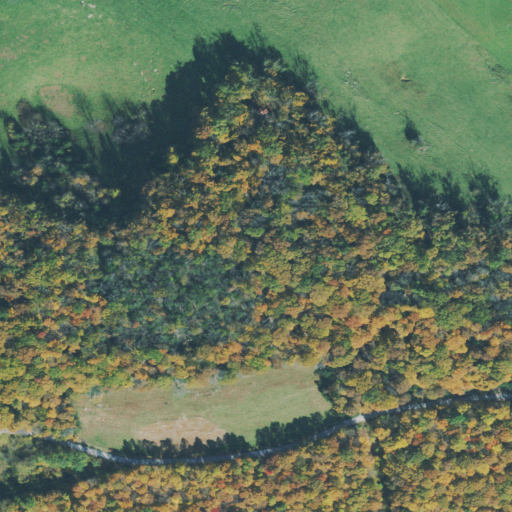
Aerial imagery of mountain in Tennessee named Chowning Knob containing deciduous forest, pasture, open development, low intensity development, and mixed forest